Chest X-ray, PA view. Patient: 24 years old, sex F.
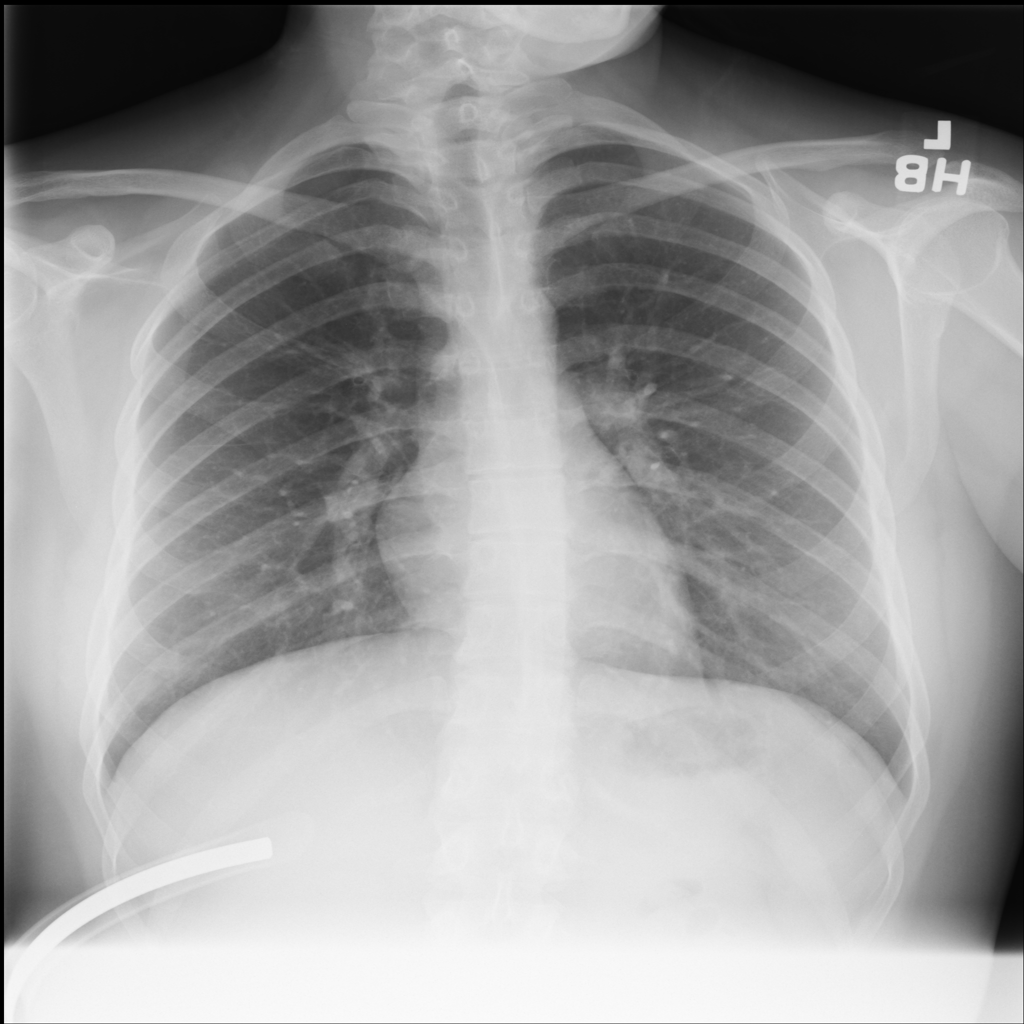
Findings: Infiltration